Question:
I am unable to get sentiment for all the rows in the dataframe. Able to see sentiment for only one row.
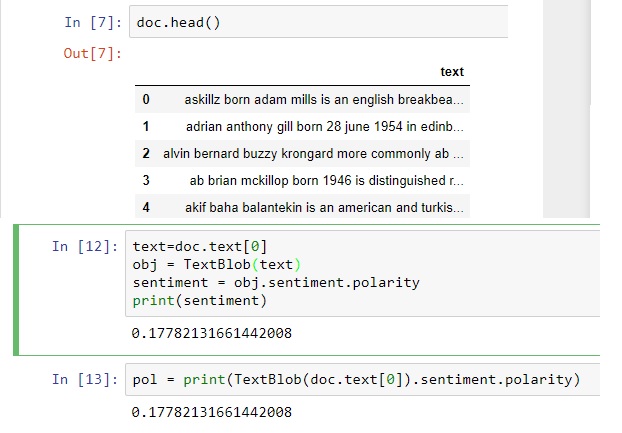
Answer: 'text = doc.text[0]'
This statement only brings 1st row. Hence, you see only 1st row in your answerset.
For getting sentiments for all rows, run a loop:
'''
for index, row in doc.iterrows():
text = row[0]
obj = TextBlob(text)
sentiment = obj.sentiment.polarity
print(sentiment)
'''
Let me know if it works.